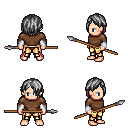
a pixel art fantasy rpg character, male body template, human, light skin, brown long-sleeve shirt, gold greaves, gray bangs hairstyle, white cloth bracers, spear, four views (front, back, left, right), 2x2 character sprite sheet, small pixel art, hard edges, no anti-aliasing